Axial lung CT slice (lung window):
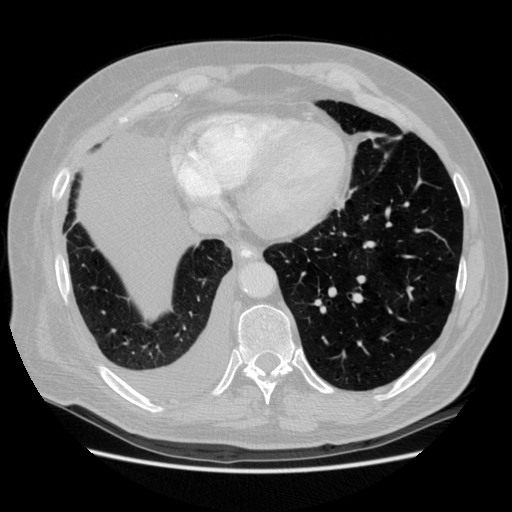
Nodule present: no